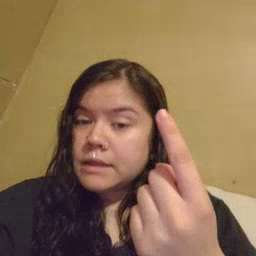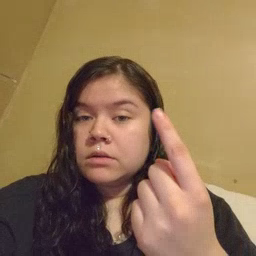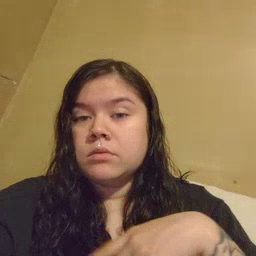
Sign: penny